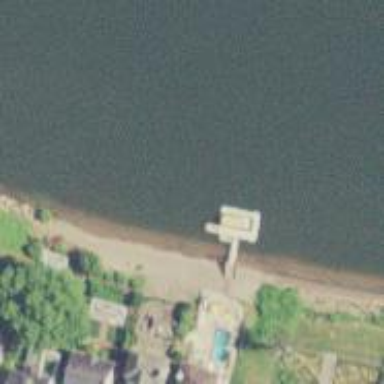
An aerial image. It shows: Man-made pier.